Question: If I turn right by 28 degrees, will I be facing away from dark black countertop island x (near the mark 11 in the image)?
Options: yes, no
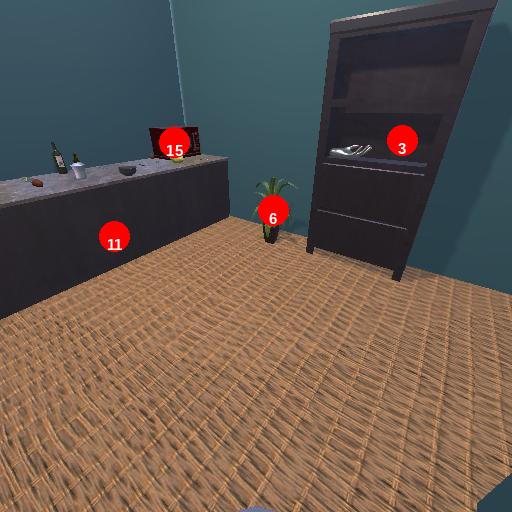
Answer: yes